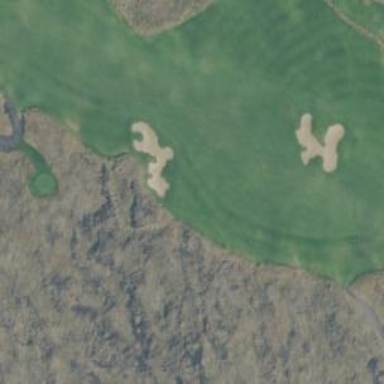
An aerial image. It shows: View of golf hole.